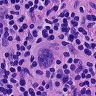
Metastatic tissue present: yes